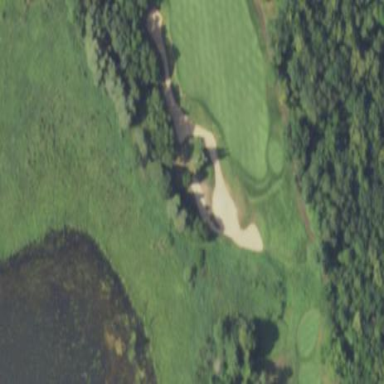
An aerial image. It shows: Sandy area is golf bunker.